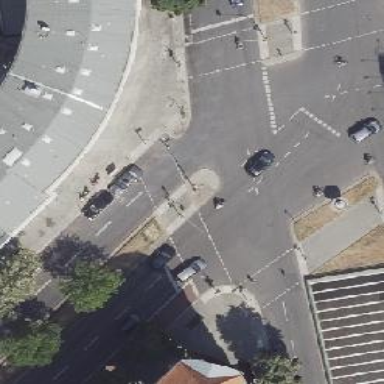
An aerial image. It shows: Footway located on traffic island.